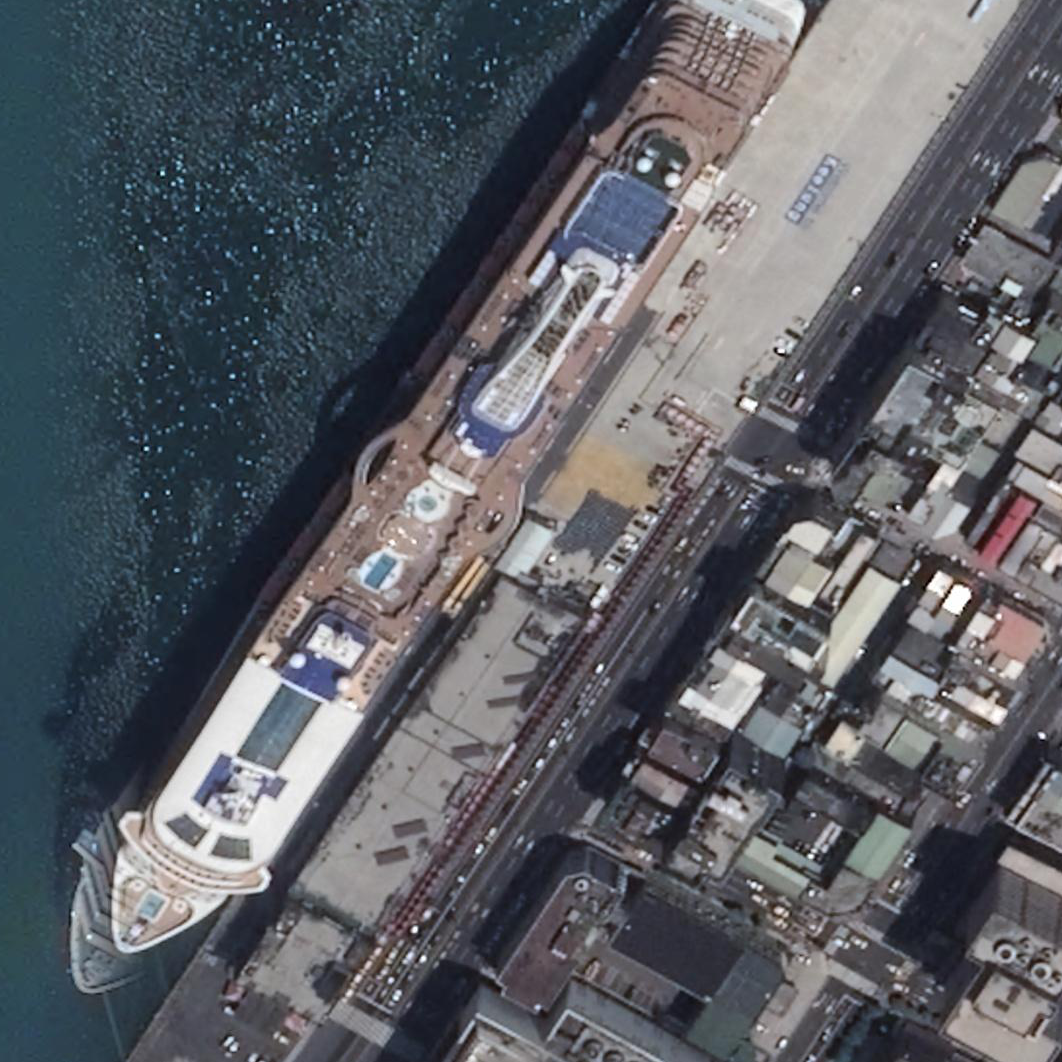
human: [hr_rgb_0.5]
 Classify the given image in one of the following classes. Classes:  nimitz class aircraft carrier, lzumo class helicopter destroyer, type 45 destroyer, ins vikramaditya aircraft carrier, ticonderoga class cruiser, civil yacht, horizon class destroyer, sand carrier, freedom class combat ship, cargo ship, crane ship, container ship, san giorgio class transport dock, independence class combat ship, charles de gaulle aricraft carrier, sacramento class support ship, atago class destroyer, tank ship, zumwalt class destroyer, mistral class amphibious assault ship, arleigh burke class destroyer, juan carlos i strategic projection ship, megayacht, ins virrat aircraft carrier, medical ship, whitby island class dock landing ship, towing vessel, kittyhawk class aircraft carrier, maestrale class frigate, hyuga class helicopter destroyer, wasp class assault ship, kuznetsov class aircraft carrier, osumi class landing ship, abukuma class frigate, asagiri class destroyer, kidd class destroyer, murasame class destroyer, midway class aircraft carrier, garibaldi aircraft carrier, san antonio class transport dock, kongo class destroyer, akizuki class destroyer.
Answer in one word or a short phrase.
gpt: Megayacht